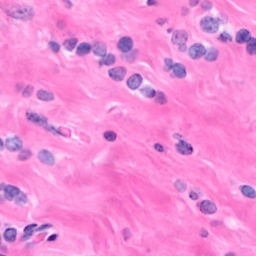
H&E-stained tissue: Breast